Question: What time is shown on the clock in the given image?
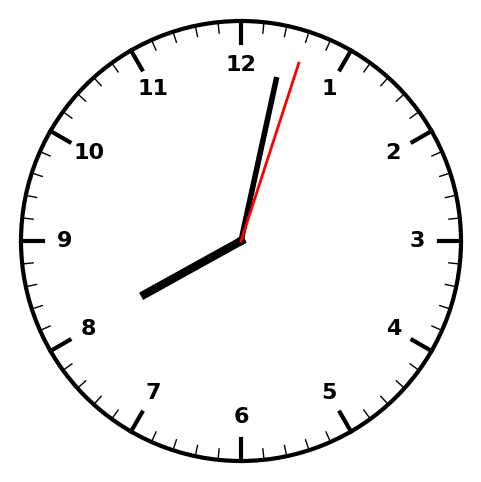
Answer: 08:02:03